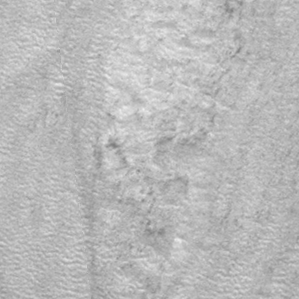
Label: frost